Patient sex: M
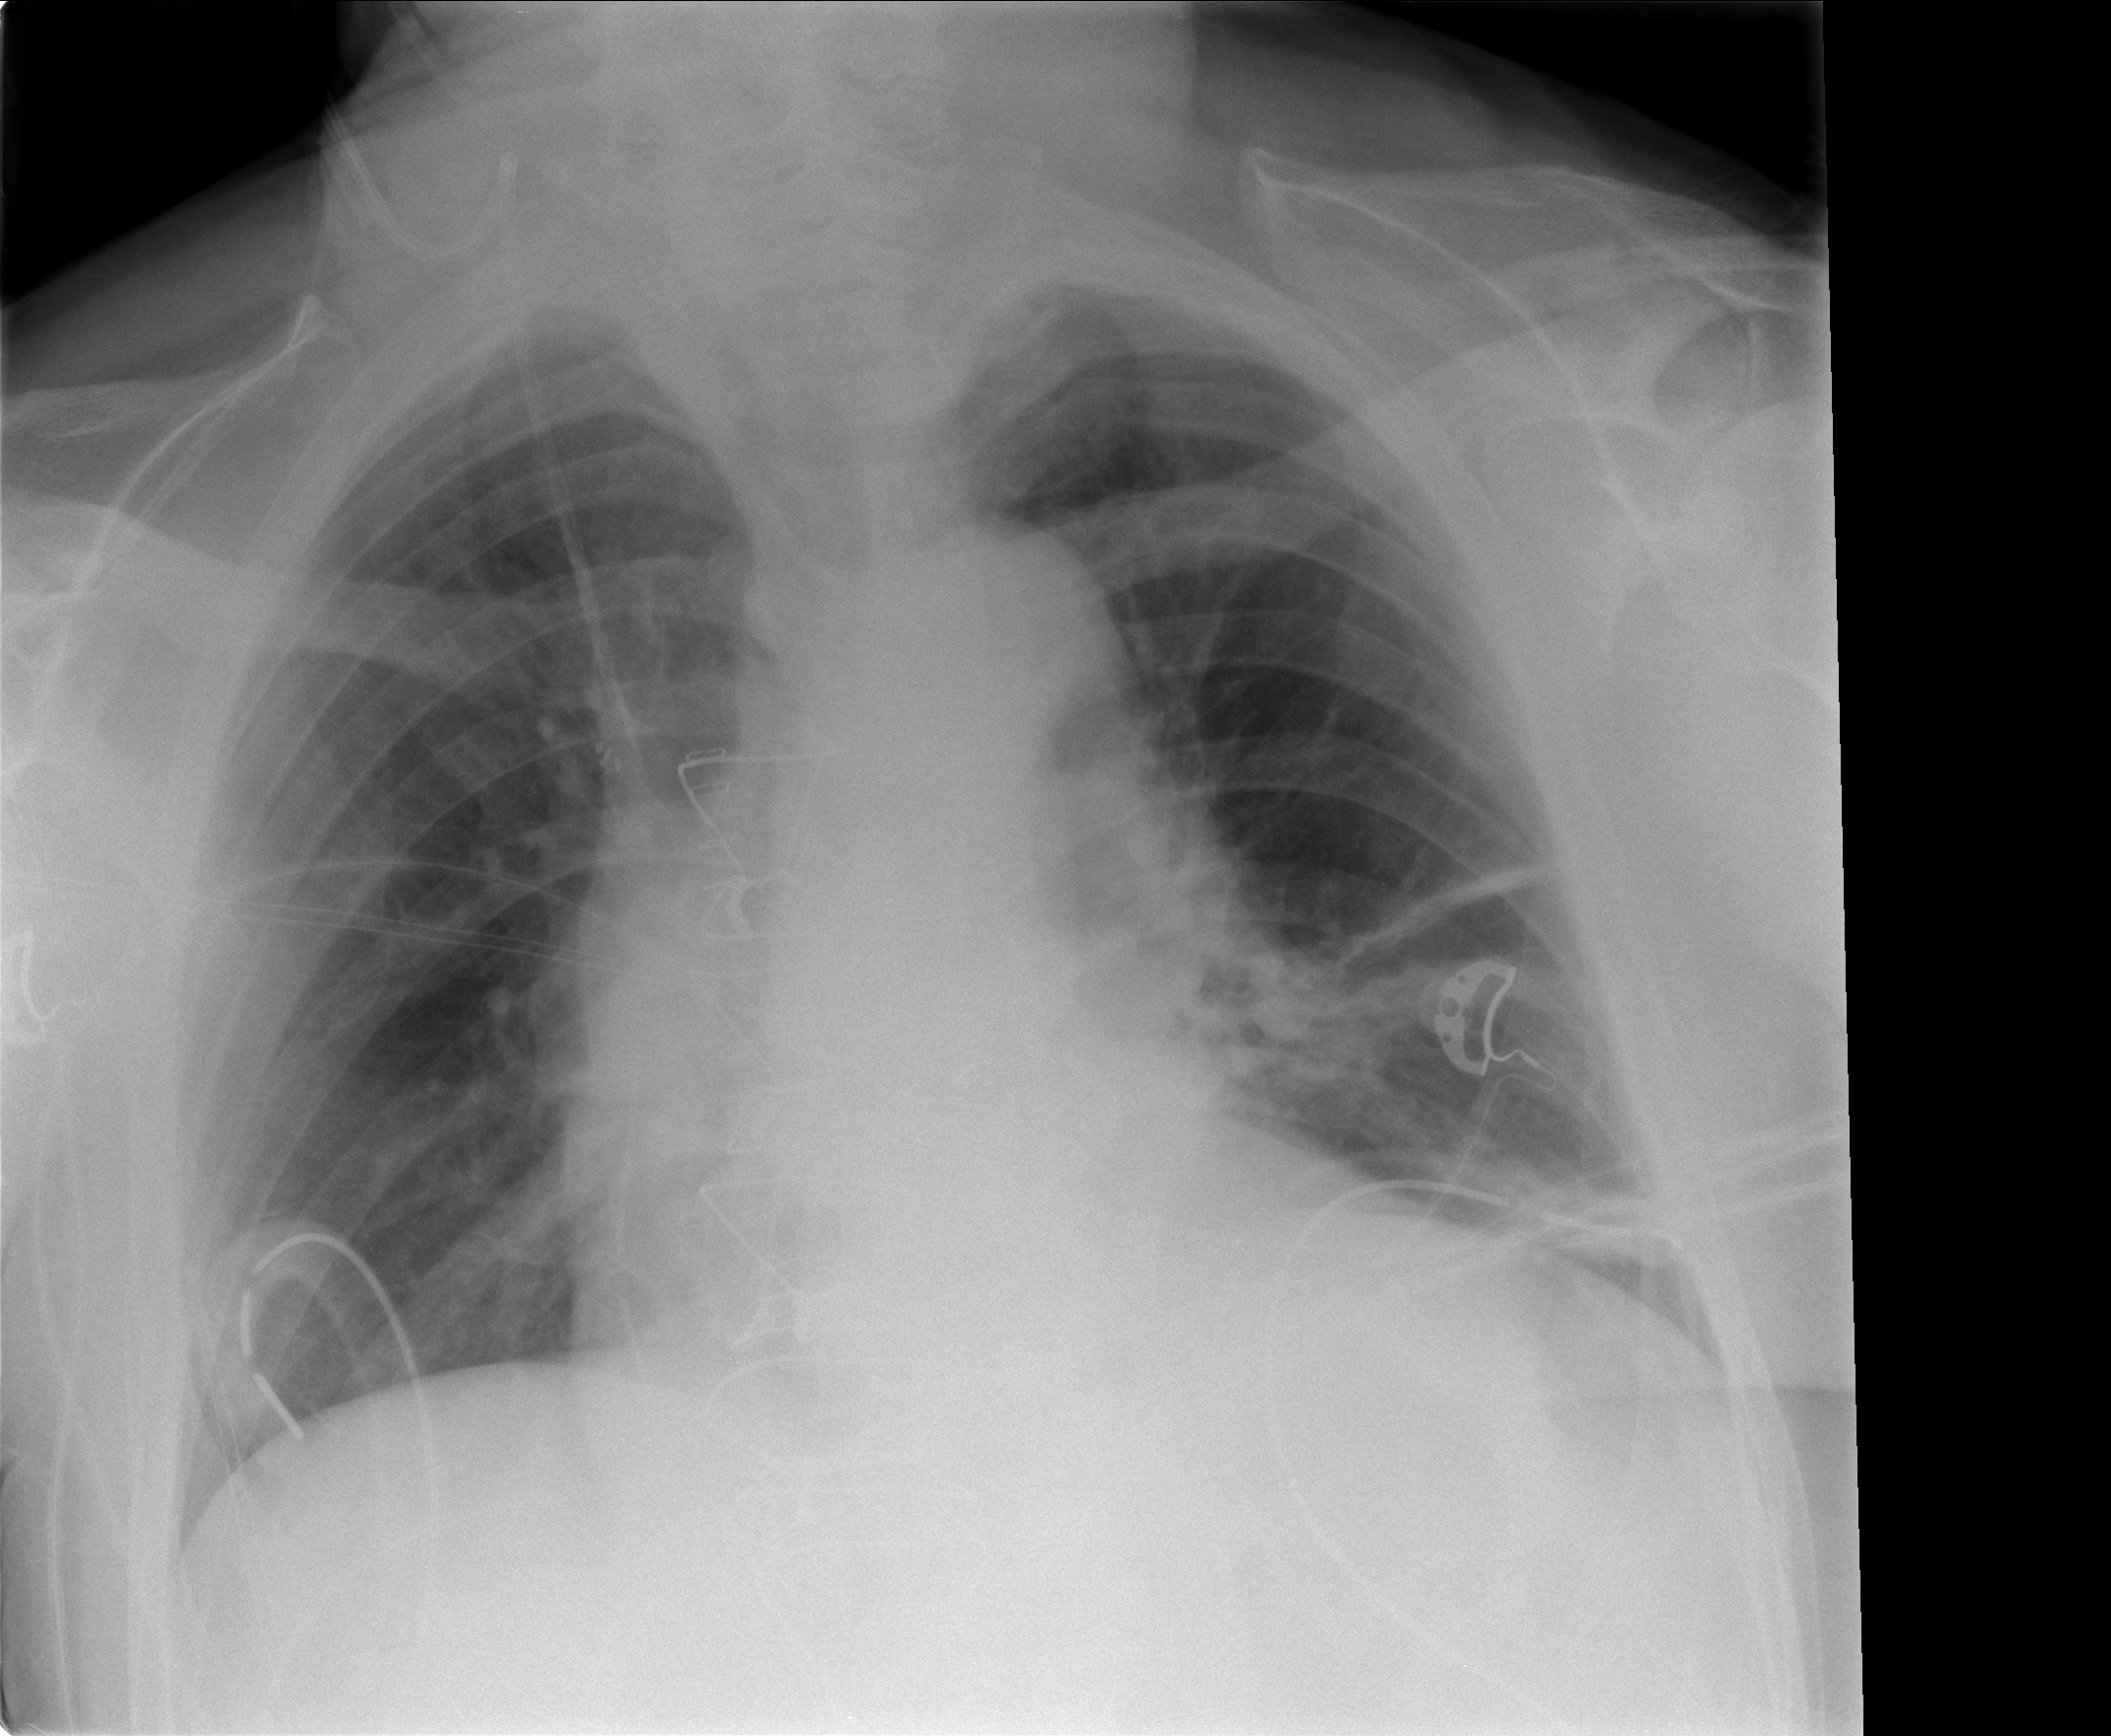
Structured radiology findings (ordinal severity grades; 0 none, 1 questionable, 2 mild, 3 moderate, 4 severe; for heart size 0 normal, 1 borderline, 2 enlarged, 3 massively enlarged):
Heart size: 1
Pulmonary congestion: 2
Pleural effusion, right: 0
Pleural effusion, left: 0
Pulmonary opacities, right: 0
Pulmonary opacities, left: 0
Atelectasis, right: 0
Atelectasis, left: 2